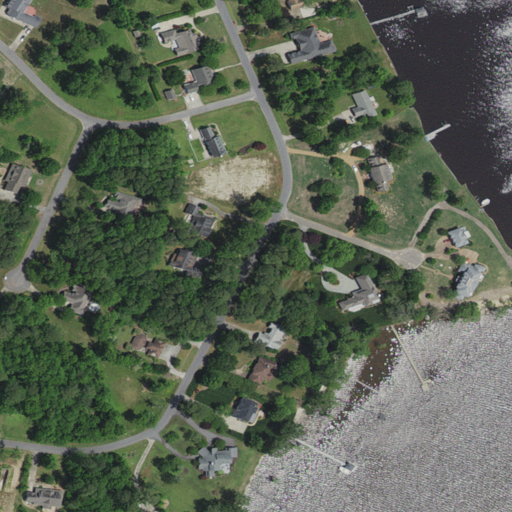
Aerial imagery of cape in North Carolina named Pool Point containing open development, open water, evergreen forest, low intensity development, herbaceous wetlands, cultivated crops, pasture, shrub, woody wetlands, mixed forest, and medium intensity development